Question: I'm working on a project that has me approximating text rendered as an image and a DHTML editor for the text. The images are rendered using the .NET 4 DrawingContext object's DrawText method.
The DrawText method will take text along with font information as well as dimensions and calculate the wrapping necessary to get the text to fit as much as possible, placing an ellipsis at the end if the text is too long. So, if I have the following code to draw text in a Rectangle it will abbrevaiate it:
'''
string longText = @"A choice of five engines, although the 2-liter turbo diesel, supposedly good for 48 m.p.g. highway, is not coming to America, at least for now. A 300-horsepower supercharged gasoline engine will likely be the first offered in the United States. All models will use start-stop technology, and fuel consumption will decrease by an average of 19 percent across the A6 lineup. A 245-horsepower A6 hybrid was also unveiled, but no decision has yet been made as to its North America sales prospects. Figure later in 2012, if sufficient demand is detected.";
var drawing = new DrawingGroup();
using (var context = drawing.Open())
{
var text = new FormattedText(longText,
CultureInfo.CurrentCulture,
FlowDirection.LeftToRight,
new Typeface("Calibri"),
30,
Brushes.Green);
text.MaxTextHeight = myRect.Height;
text.MaxTextWidth = myRect.Width;
context.DrawText(text, new Point(0, 0));
}
var db = new DrawingBrush(drawing);
db.Stretch = Stretch.None;
myRect.Fill = db;
'''
Is there a way to calculate how the text will be wrapped? In this example, the outputted text is wrapped at "2-liter" and "48 m.p.g" etc as seen in the image below:

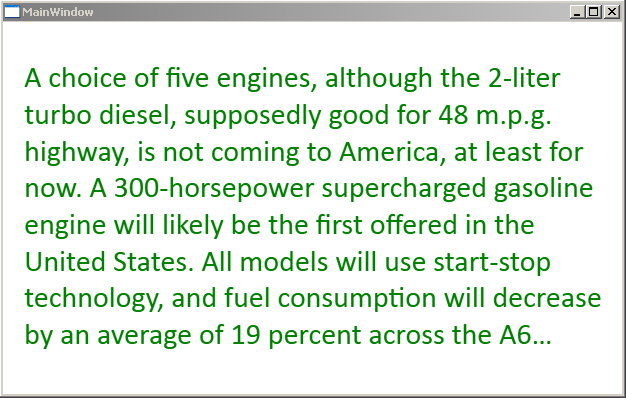
Answer: Not sure if you still need a solution or if this particular solution is appropriate for your application, but if you insert the below snippet just after your 'using' block it will show you the text in each line (and therefore where the text was broken for wrapping).
I arrived at this solution using the very ghetto/guerrilla approach of just browsing properties while debugging, looking for the wrapped text segments - I found 'em and they were in accessible properties...so there you go. There very well may be a more proper/direct way.
'''
// Object heirarchy:
// DrawingGroup (whole thing)
// - DrawingGroup (lines)
// - GlyphRunDrawing.GlyphRun.Characters (parts of lines)
// Note, if text is clipped, the ellipsis will be placed in its own
// separate "line" below. Give it a try and you'll see what I mean.
List<DrawingGroup> lines = drawing.Children.OfType<DrawingGroup>().ToList();
foreach (DrawingGroup line in lines)
{
List<char> lineparts = line.Children
.OfType<GlyphRunDrawing>()
.SelectMany(grd => grd.GlyphRun.Characters)
.ToList();
string lineText = new string(lineparts.ToArray());
Debug.WriteLine(lineText);
}
'''
Btw, Hi David. :-)